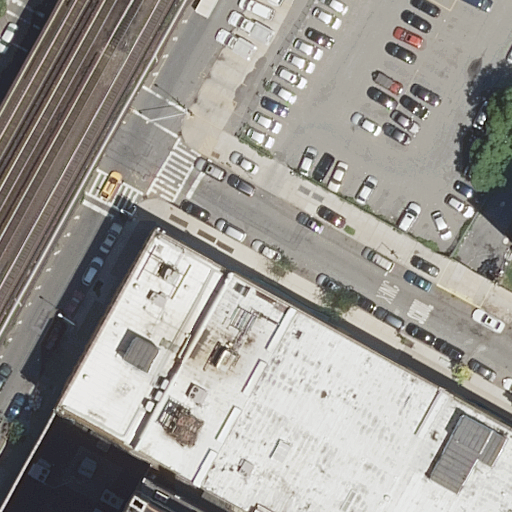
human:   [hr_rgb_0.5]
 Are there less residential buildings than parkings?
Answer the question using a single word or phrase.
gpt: no

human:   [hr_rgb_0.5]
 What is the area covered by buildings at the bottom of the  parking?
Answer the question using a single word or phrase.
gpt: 133m2

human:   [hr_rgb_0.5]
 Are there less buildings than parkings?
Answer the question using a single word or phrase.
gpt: no

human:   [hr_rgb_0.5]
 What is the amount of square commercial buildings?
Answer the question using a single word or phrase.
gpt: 0

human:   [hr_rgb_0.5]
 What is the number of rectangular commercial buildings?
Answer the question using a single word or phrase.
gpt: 0

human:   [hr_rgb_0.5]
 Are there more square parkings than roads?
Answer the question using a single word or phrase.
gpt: no

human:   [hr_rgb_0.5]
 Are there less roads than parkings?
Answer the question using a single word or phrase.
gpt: no

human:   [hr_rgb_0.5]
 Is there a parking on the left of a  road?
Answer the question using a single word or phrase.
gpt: no

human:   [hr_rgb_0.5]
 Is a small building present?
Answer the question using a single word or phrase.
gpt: yes

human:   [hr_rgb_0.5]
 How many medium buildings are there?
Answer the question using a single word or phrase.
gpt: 1

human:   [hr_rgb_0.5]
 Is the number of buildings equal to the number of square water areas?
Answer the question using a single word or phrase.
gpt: no

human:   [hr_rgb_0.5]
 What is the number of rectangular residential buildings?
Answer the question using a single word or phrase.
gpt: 2

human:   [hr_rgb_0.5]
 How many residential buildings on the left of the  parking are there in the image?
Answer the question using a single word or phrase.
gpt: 2

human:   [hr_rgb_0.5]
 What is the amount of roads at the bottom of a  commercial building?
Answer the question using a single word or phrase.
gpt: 0

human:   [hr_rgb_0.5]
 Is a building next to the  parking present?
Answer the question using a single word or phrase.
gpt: yes

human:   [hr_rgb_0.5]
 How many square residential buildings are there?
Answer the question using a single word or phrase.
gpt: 0

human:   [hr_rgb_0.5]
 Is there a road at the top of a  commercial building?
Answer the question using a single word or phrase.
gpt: no

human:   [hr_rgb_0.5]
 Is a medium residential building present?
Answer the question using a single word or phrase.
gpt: no

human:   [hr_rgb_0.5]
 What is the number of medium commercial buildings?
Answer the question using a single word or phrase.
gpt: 0

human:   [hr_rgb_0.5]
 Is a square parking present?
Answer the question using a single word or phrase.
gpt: no

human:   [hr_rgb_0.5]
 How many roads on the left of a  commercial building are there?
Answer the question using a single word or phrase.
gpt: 0

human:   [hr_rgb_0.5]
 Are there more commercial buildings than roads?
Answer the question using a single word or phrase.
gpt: no

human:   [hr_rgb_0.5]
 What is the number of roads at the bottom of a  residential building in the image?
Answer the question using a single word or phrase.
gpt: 0

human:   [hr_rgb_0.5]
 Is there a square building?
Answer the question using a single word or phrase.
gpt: no

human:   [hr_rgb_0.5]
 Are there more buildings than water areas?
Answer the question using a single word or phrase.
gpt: yes

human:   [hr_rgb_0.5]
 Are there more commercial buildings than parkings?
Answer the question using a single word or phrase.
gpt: no

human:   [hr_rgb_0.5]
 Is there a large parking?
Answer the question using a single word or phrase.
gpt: yes

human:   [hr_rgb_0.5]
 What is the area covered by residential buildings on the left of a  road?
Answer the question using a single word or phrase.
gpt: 0m2

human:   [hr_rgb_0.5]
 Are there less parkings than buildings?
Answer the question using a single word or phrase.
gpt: yes

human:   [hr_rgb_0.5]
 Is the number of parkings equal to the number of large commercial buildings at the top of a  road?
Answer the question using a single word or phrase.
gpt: no

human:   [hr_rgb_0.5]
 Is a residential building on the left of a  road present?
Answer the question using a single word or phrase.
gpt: yes

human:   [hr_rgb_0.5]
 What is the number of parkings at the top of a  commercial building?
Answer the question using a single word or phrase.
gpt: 0

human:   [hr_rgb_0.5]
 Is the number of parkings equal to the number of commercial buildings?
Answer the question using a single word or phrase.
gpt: no

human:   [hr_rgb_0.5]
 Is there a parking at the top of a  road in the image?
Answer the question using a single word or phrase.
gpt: yes

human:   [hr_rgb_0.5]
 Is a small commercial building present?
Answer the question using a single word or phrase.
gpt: no

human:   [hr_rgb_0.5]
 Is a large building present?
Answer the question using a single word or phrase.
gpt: no